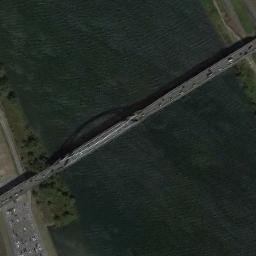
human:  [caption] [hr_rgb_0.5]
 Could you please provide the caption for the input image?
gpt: The water under the bridge is green .

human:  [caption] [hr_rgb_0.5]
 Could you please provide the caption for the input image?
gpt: A bridge built on a dark blue river and some green plants on the point bar .

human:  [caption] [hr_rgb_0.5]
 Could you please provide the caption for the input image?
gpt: There is a bridge with many cars over the river .

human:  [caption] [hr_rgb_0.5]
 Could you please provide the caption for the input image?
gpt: A bridge connects the land on both sides of the turquoise water  There are white arched supports on the bridge  There are many cars on the bridge .

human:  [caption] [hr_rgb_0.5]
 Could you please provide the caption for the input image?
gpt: There are many cars on the bridge .